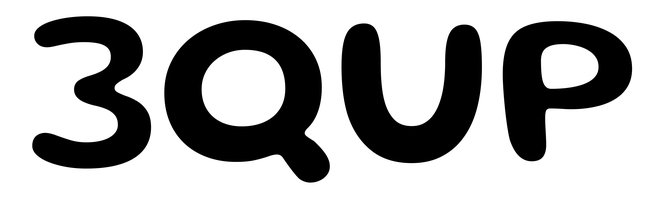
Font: Gluten_Medium